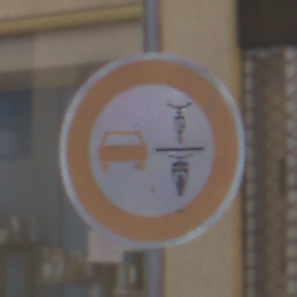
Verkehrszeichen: VerbotUeberholenEinspurigeFahrzeuge
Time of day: Night
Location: Outdoor (Urban)
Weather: Overcast
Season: Winter
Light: Artificial